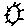
Label: sun